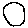
Label: moon